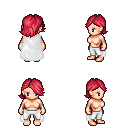
a pixel art fantasy rpg character, female body template, human, light skin, white cape, white pants, ruby red swoop hairstyle, four views (front, back, left, right), 2x2 character sprite sheet, small pixel art, hard edges, no anti-aliasing